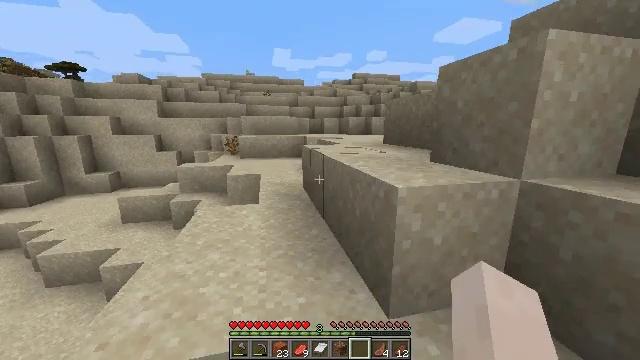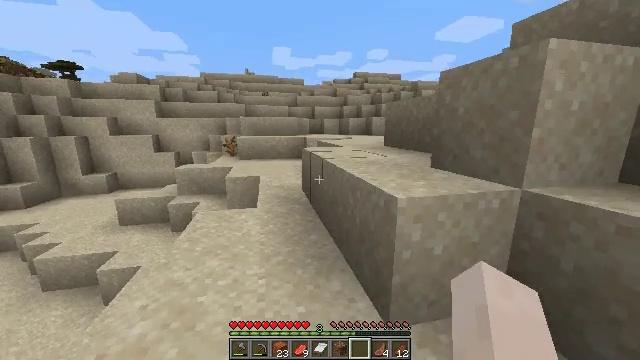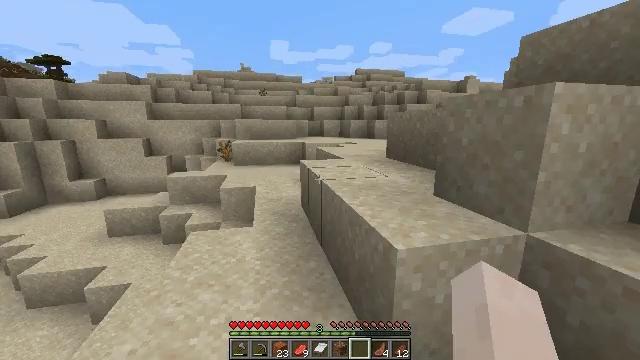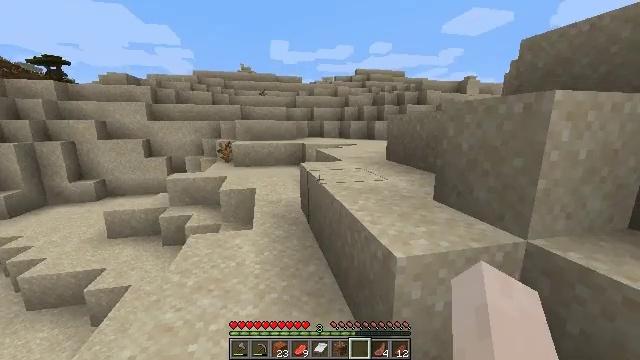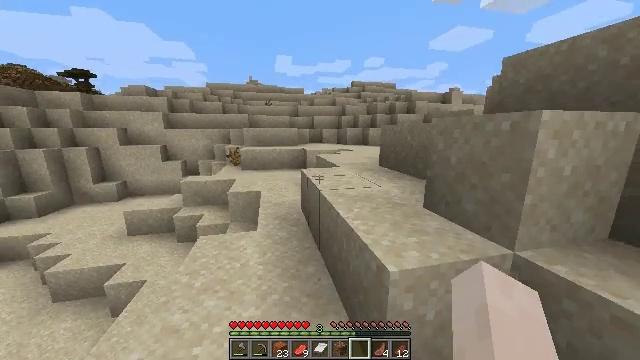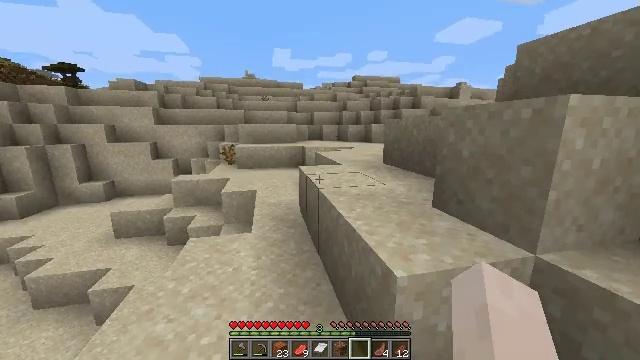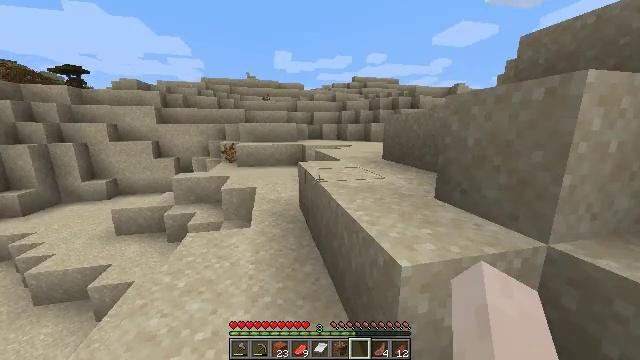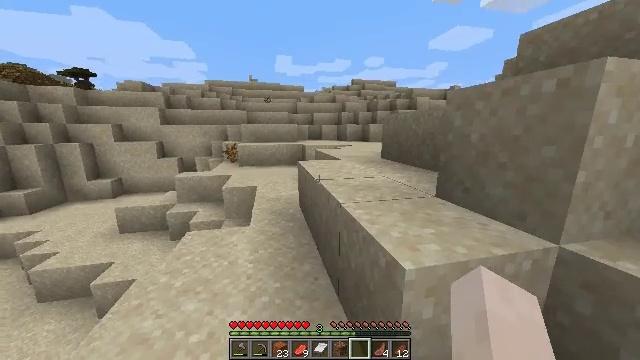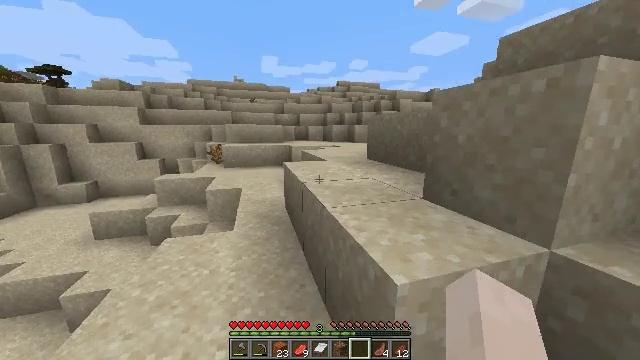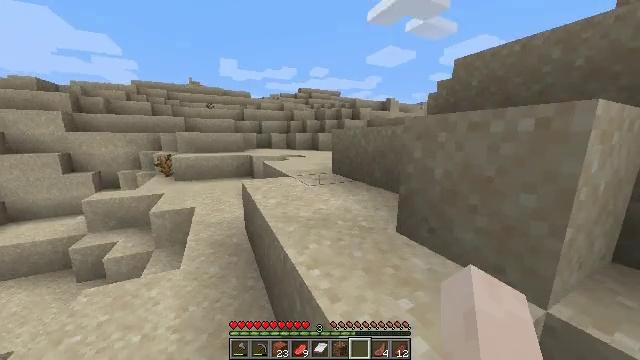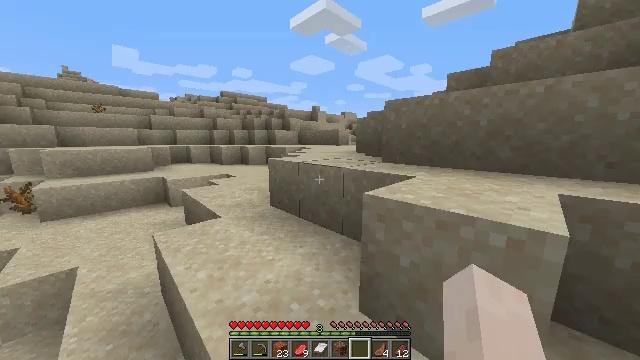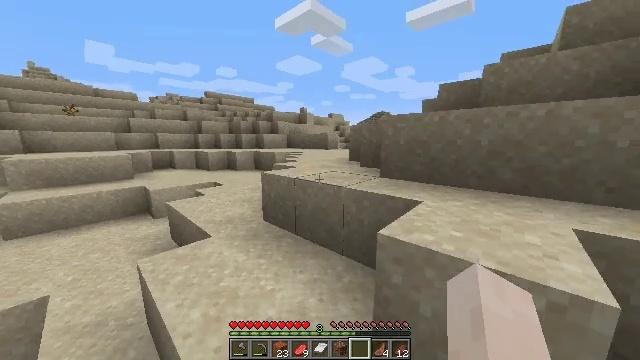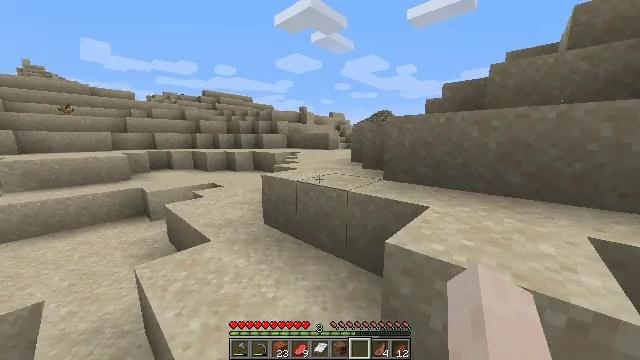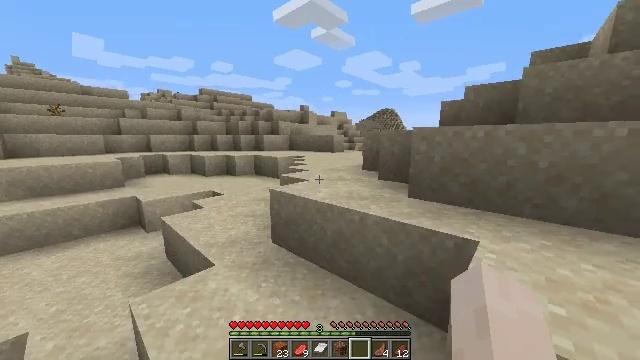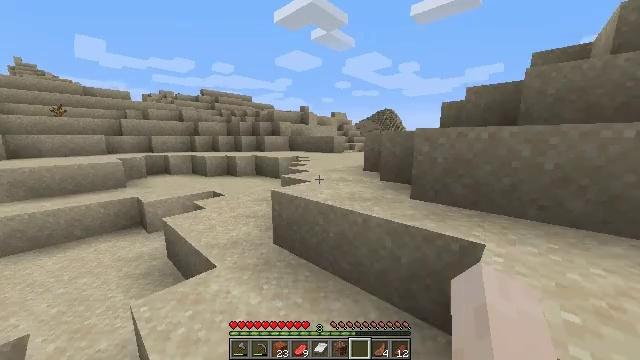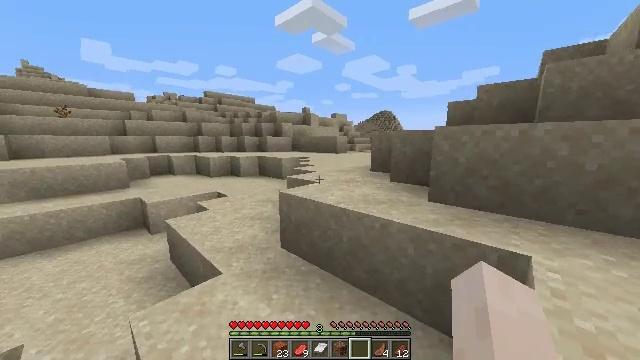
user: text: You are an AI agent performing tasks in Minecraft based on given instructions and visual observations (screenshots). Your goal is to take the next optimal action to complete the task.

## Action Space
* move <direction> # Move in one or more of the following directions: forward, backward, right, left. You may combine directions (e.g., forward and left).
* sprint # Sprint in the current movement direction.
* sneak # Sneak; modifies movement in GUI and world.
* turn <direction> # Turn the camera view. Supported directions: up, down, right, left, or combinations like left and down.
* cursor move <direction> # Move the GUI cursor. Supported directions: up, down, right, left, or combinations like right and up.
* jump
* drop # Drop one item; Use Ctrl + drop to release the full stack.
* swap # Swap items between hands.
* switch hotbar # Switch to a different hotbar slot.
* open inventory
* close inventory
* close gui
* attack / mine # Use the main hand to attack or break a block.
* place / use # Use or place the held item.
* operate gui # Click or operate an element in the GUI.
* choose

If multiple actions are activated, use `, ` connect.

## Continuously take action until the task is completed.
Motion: motion action
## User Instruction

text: Break the dead bush for sticks.
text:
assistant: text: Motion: move forward, sprint, jump
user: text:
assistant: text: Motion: move forward, sprint, jump
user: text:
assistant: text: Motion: move forward, sprint, jump
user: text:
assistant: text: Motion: move forward, sprint, jump
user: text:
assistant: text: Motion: move forward, sprint, jump
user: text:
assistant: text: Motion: move forward, sprint, jump
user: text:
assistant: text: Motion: move forward, sprint, jump
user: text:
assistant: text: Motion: move forward, sprint, turn right, jump
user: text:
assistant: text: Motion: move forward, sprint, turn right and up, jump
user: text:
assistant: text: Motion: move forward, sprint, turn right, jump
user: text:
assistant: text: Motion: move forward, sprint, turn right, jump
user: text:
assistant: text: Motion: move forward, sprint, jump
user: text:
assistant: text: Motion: move forward, sprint, jump
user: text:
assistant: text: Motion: move forward, sprint, jump
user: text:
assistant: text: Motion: move forward, sprint, jump
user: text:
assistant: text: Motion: move forward, sprint, jump
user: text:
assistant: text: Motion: move forward, sprint, jump
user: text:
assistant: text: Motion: move forward, sprint, jump
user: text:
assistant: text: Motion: move forward, sprint, jump
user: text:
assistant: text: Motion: move forward, sprint, jump
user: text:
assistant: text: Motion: move forward, sprint, jump
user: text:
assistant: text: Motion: move forward, sprint, jump
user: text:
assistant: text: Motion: move forward, sprint, jump
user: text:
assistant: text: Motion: move forward, sprint, jump
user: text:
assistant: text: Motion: move forward, sprint, jump
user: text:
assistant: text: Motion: move forward, sprint, jump
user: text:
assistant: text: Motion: move forward, sprint, jump
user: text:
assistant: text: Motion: move forward, sprint, jump
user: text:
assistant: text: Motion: move forward, sprint, jump
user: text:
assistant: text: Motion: move forward, sprint, jump